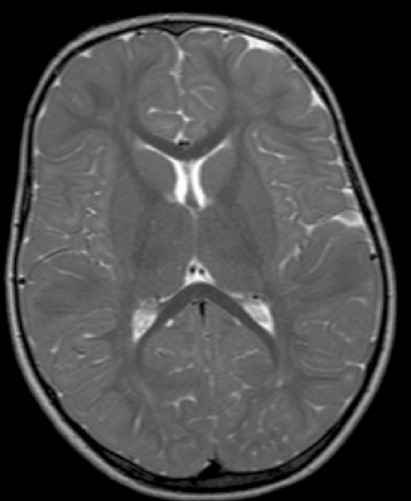
Label: notumor